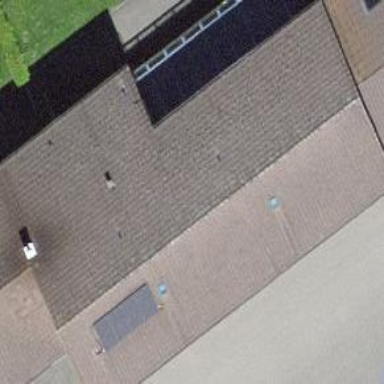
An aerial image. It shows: School building.